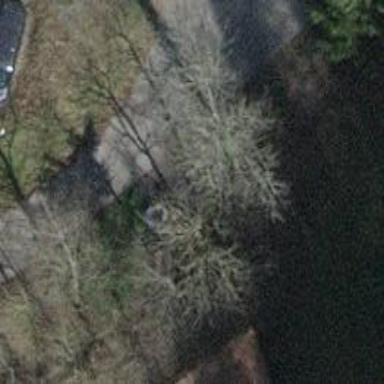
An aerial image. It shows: Bench for seating.